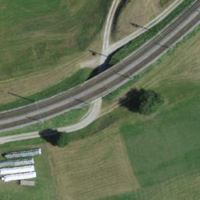
EUNIS habitat code: 23
Species observed at this site:
Rhagonycha fulva
Tiphia femorata
Anguis fragilis